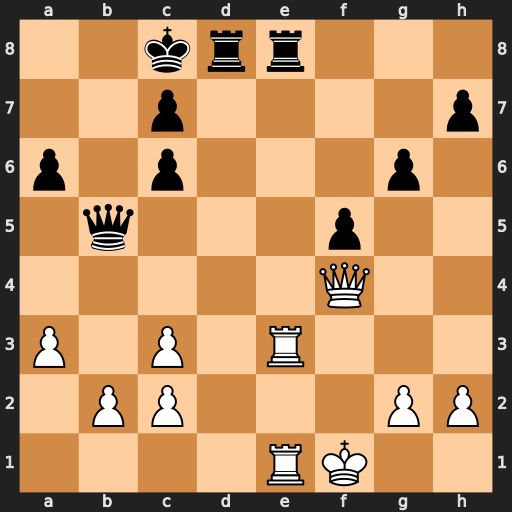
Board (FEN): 2krr3/2p4p/p1p3p1/1q3p2/5Q2/P1P1R3/1PP3PP/4RK2
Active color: w
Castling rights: -
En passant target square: -
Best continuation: c4 Rxe3 cxb5 Rxe1+ Kxe1